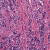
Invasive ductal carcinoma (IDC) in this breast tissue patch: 1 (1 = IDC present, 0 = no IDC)